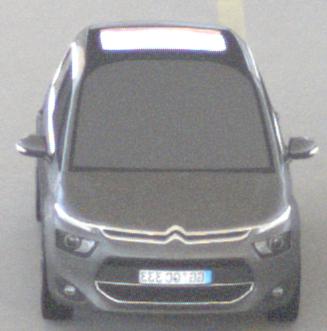
Make: Citroen
Model: Grand C4 Picasso VTi 120
Detailed model: Grand C4 Picasso (II)
Model produced from: 2013/10
Model produced until: 2015/02
Doors: 5
Color: gray
Road condition: dry road
Daytime: morning or afternoon
Contrast: low contrast